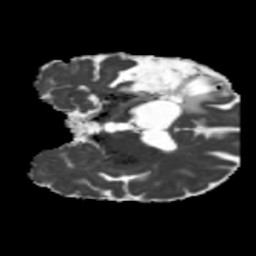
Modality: MD
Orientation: coronal
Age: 61
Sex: male
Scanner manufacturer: siemens
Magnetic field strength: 3 T
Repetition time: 5.25 s
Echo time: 0.08 s